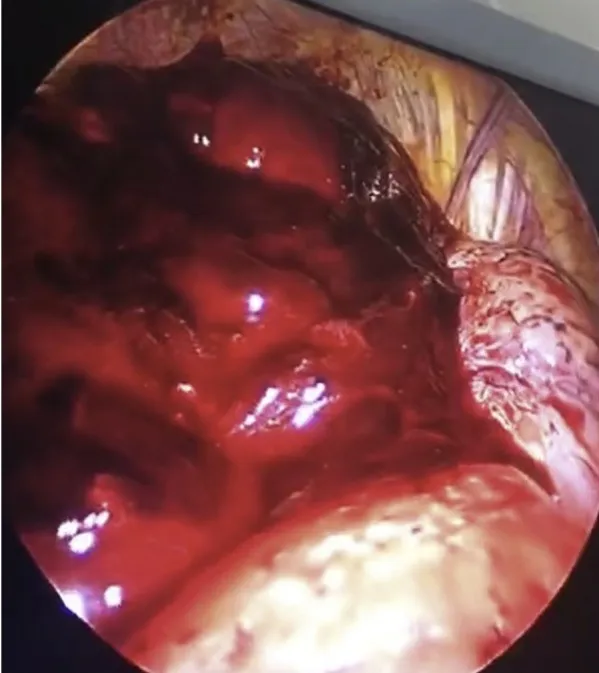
Hematoma that was evacuated from the right pleural cavity.
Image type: endoscopy (gi_endoscopy)